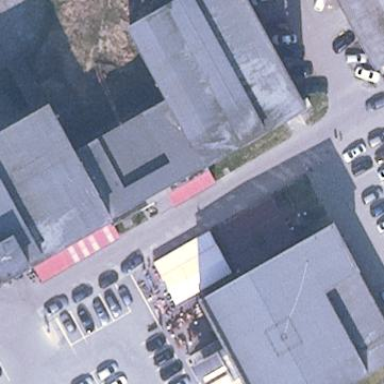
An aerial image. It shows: Service building.